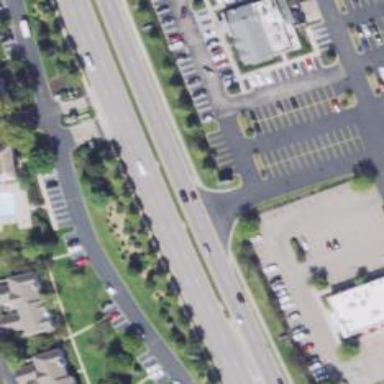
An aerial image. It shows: Trunk link highway.